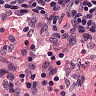
Metastatic tissue present: no